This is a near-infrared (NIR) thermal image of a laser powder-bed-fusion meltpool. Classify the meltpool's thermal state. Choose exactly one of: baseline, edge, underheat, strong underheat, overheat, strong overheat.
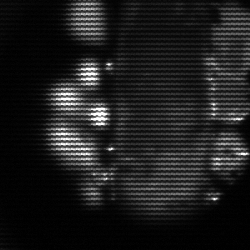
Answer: strong underheat